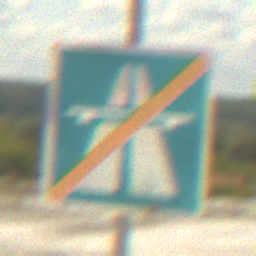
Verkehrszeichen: EndeAutbahn
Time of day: Midday
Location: Outdoor (Beach)
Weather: PartlyCloudy
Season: NotSpecified
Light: Natural